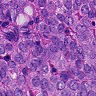
Metastatic tissue present: yes